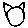
Label: cat